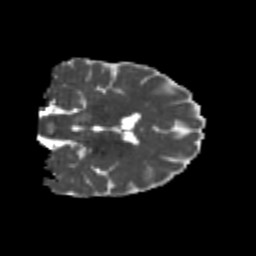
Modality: MD
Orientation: coronal
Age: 26
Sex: female
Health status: healthy
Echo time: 0.074 s